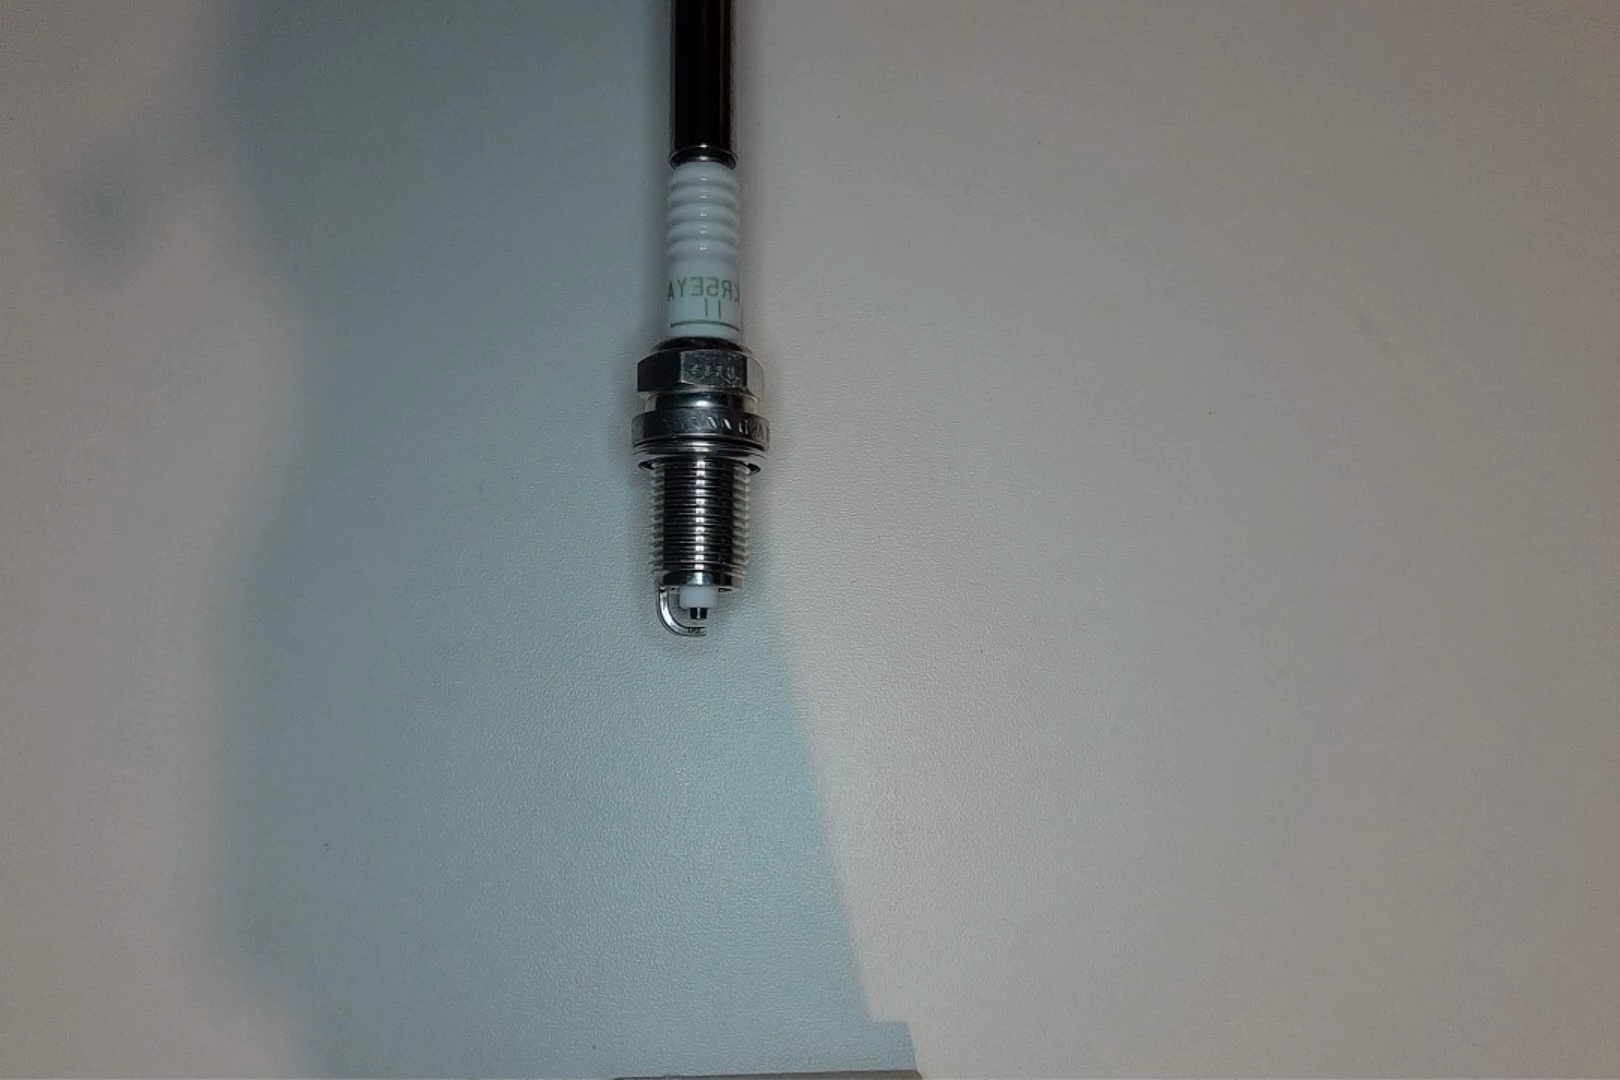
Label: normal